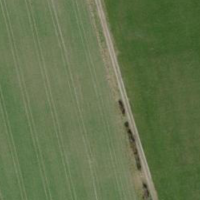
EUNIS habitat code: 52
Species observed at this site:
Streptopelia decaocto
Buteo buteo
Corvus cornix
Picus viridis